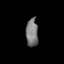
Tissue: lung
Cell type: B cells
Senescence score: 0.6453
Nuclear area (px): 335
Mean DAPI intensity: 121.227